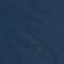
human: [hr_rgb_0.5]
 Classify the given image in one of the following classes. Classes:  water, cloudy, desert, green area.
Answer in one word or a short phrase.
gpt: water